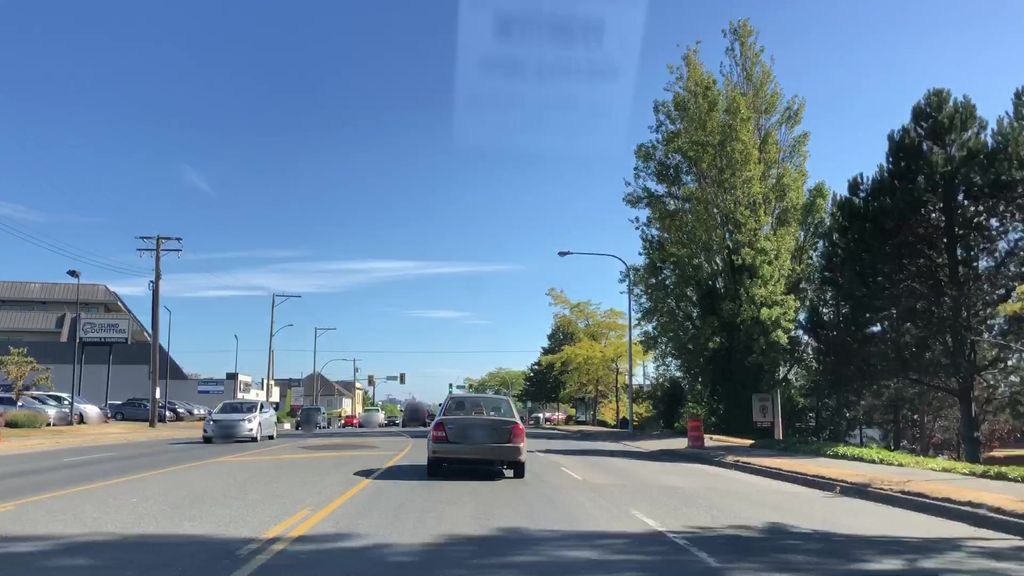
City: victoria